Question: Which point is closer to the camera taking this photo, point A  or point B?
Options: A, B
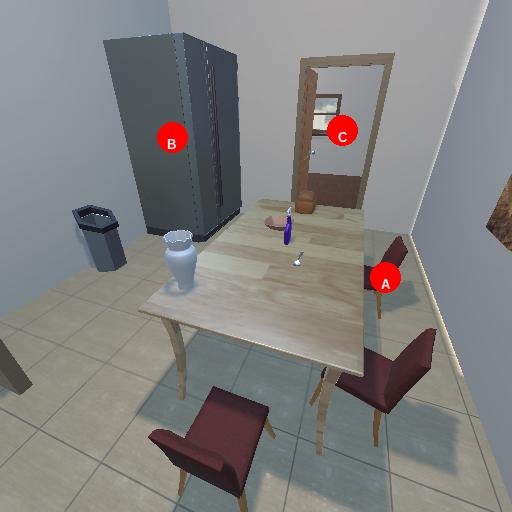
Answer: A